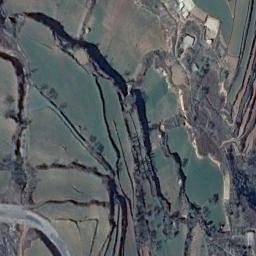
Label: terrace